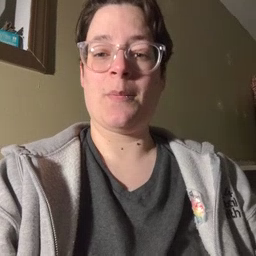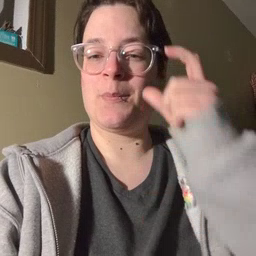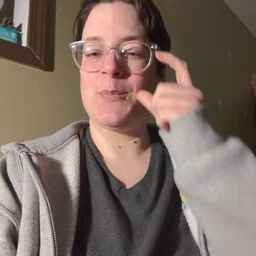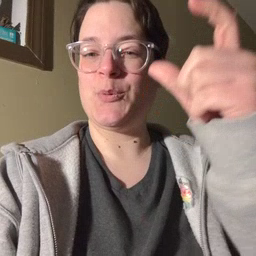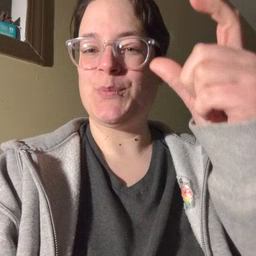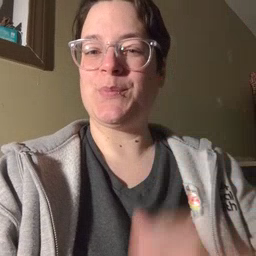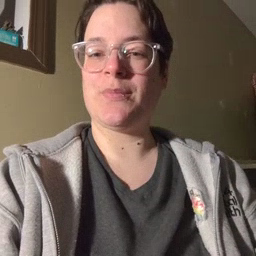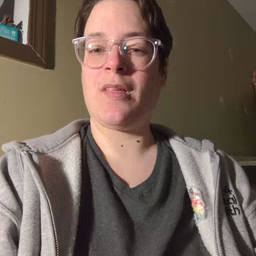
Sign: moon